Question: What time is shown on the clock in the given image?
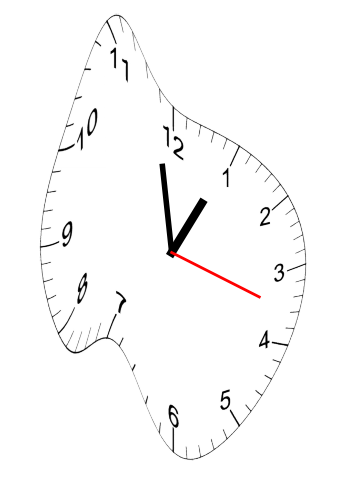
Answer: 12:58:18